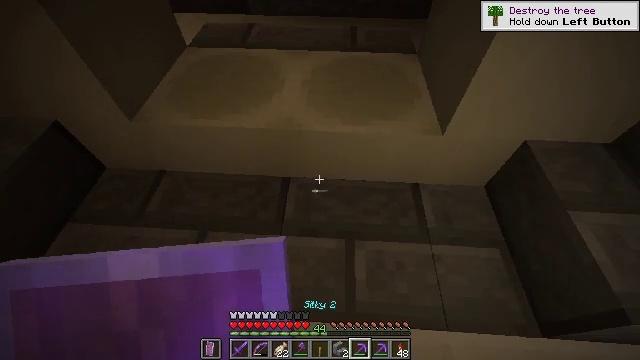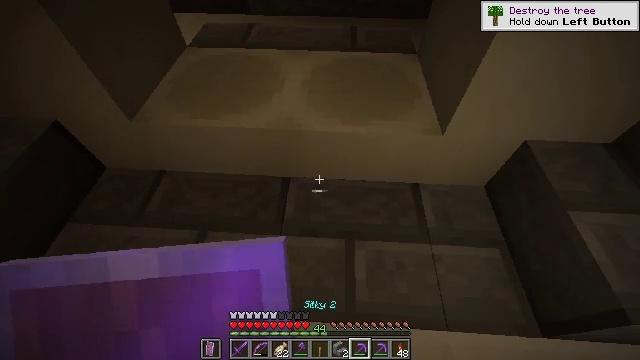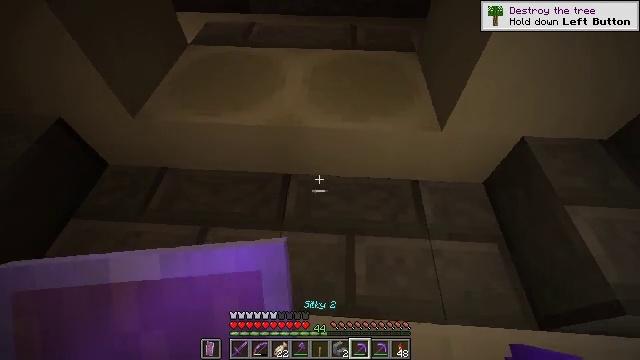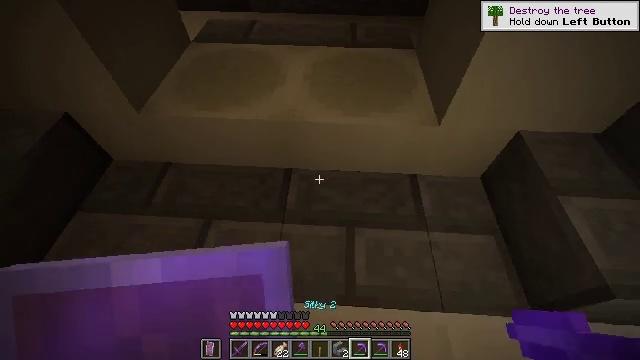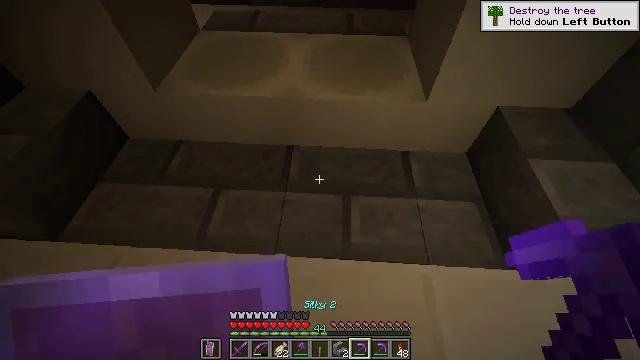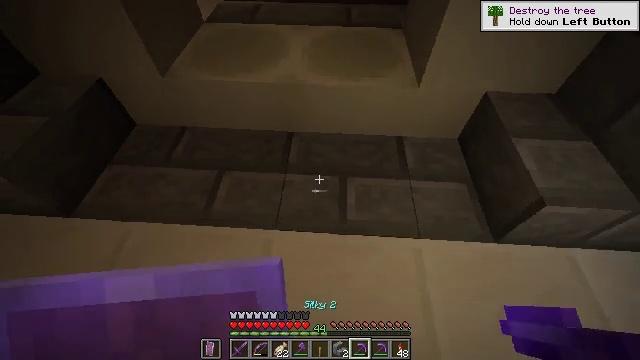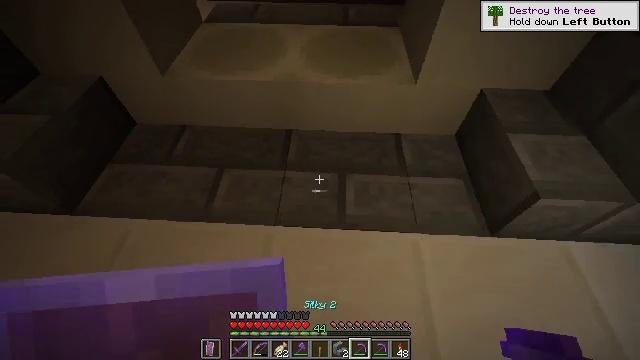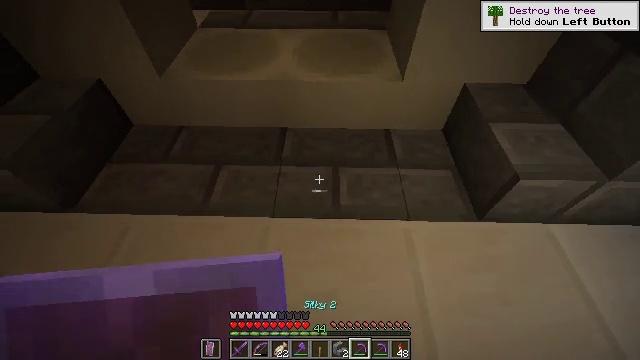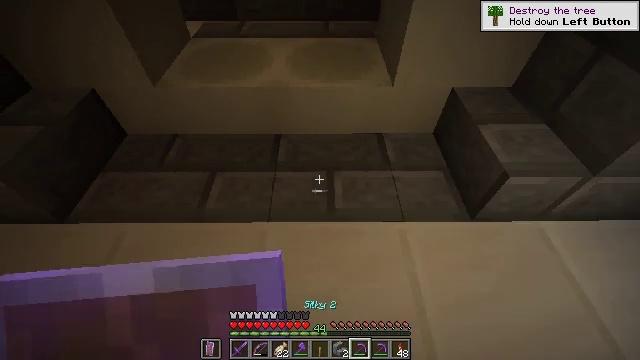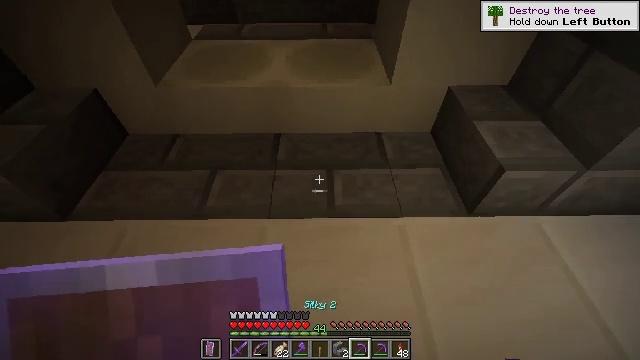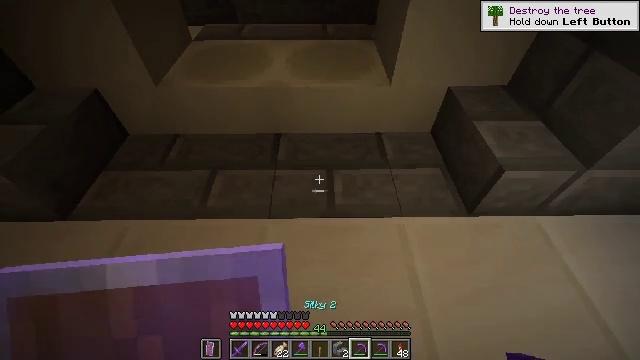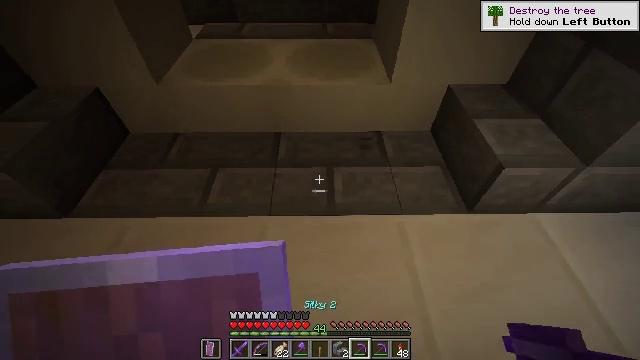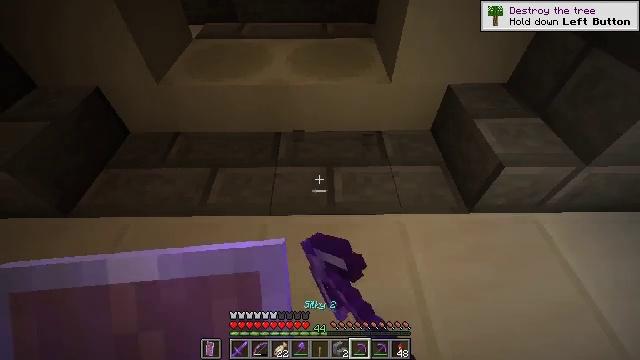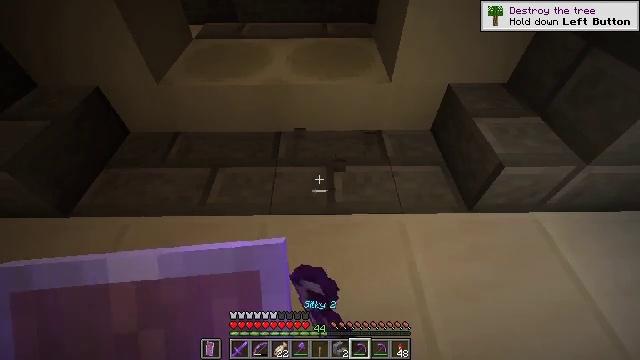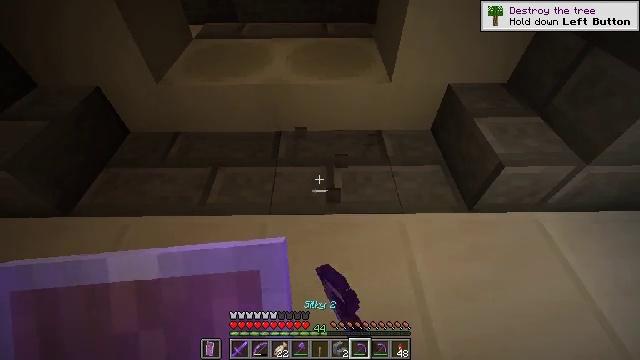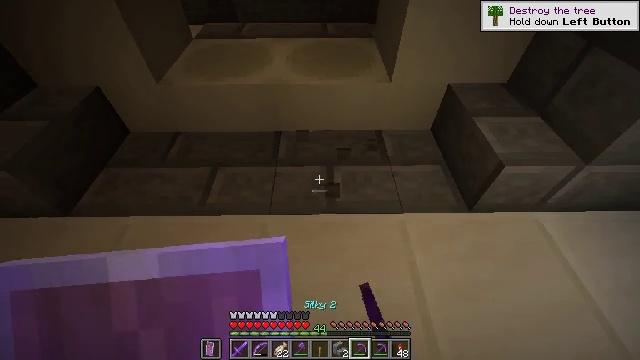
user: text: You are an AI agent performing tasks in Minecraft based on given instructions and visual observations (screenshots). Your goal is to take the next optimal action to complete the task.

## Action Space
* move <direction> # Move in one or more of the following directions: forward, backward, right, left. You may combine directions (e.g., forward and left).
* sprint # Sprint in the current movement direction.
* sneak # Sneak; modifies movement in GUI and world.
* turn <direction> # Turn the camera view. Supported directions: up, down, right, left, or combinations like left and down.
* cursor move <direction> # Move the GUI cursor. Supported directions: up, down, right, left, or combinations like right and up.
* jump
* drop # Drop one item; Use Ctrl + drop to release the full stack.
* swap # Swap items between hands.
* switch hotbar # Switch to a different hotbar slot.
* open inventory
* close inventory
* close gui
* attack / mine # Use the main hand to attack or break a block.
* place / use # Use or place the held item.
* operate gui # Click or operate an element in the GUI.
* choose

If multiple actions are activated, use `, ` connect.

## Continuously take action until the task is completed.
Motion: motion action
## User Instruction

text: Collect the stone brick slab for building.
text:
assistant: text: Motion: no_op
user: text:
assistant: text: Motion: move back
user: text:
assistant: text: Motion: move back
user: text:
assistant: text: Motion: move back
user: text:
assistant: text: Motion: move back
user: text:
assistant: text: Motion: no_op
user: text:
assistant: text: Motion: turn right and up
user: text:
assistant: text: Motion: turn right and up
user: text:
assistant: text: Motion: no_op
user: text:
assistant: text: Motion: no_op
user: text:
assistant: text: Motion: attack / mine
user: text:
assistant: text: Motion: attack / mine
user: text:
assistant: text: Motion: attack / mine
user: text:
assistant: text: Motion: attack / mine
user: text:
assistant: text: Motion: no_op
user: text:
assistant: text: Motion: no_op
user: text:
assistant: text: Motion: no_op
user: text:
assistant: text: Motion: no_op
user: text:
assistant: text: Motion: no_op
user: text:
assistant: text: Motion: no_op
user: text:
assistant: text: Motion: attack / mine
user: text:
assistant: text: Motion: attack / mine
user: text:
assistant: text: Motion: attack / mine
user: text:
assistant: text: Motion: attack / mine
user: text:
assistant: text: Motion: no_op
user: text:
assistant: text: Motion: no_op
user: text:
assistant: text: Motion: no_op
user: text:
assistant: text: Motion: move left
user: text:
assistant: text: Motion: move left
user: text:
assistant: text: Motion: no_op